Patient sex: M
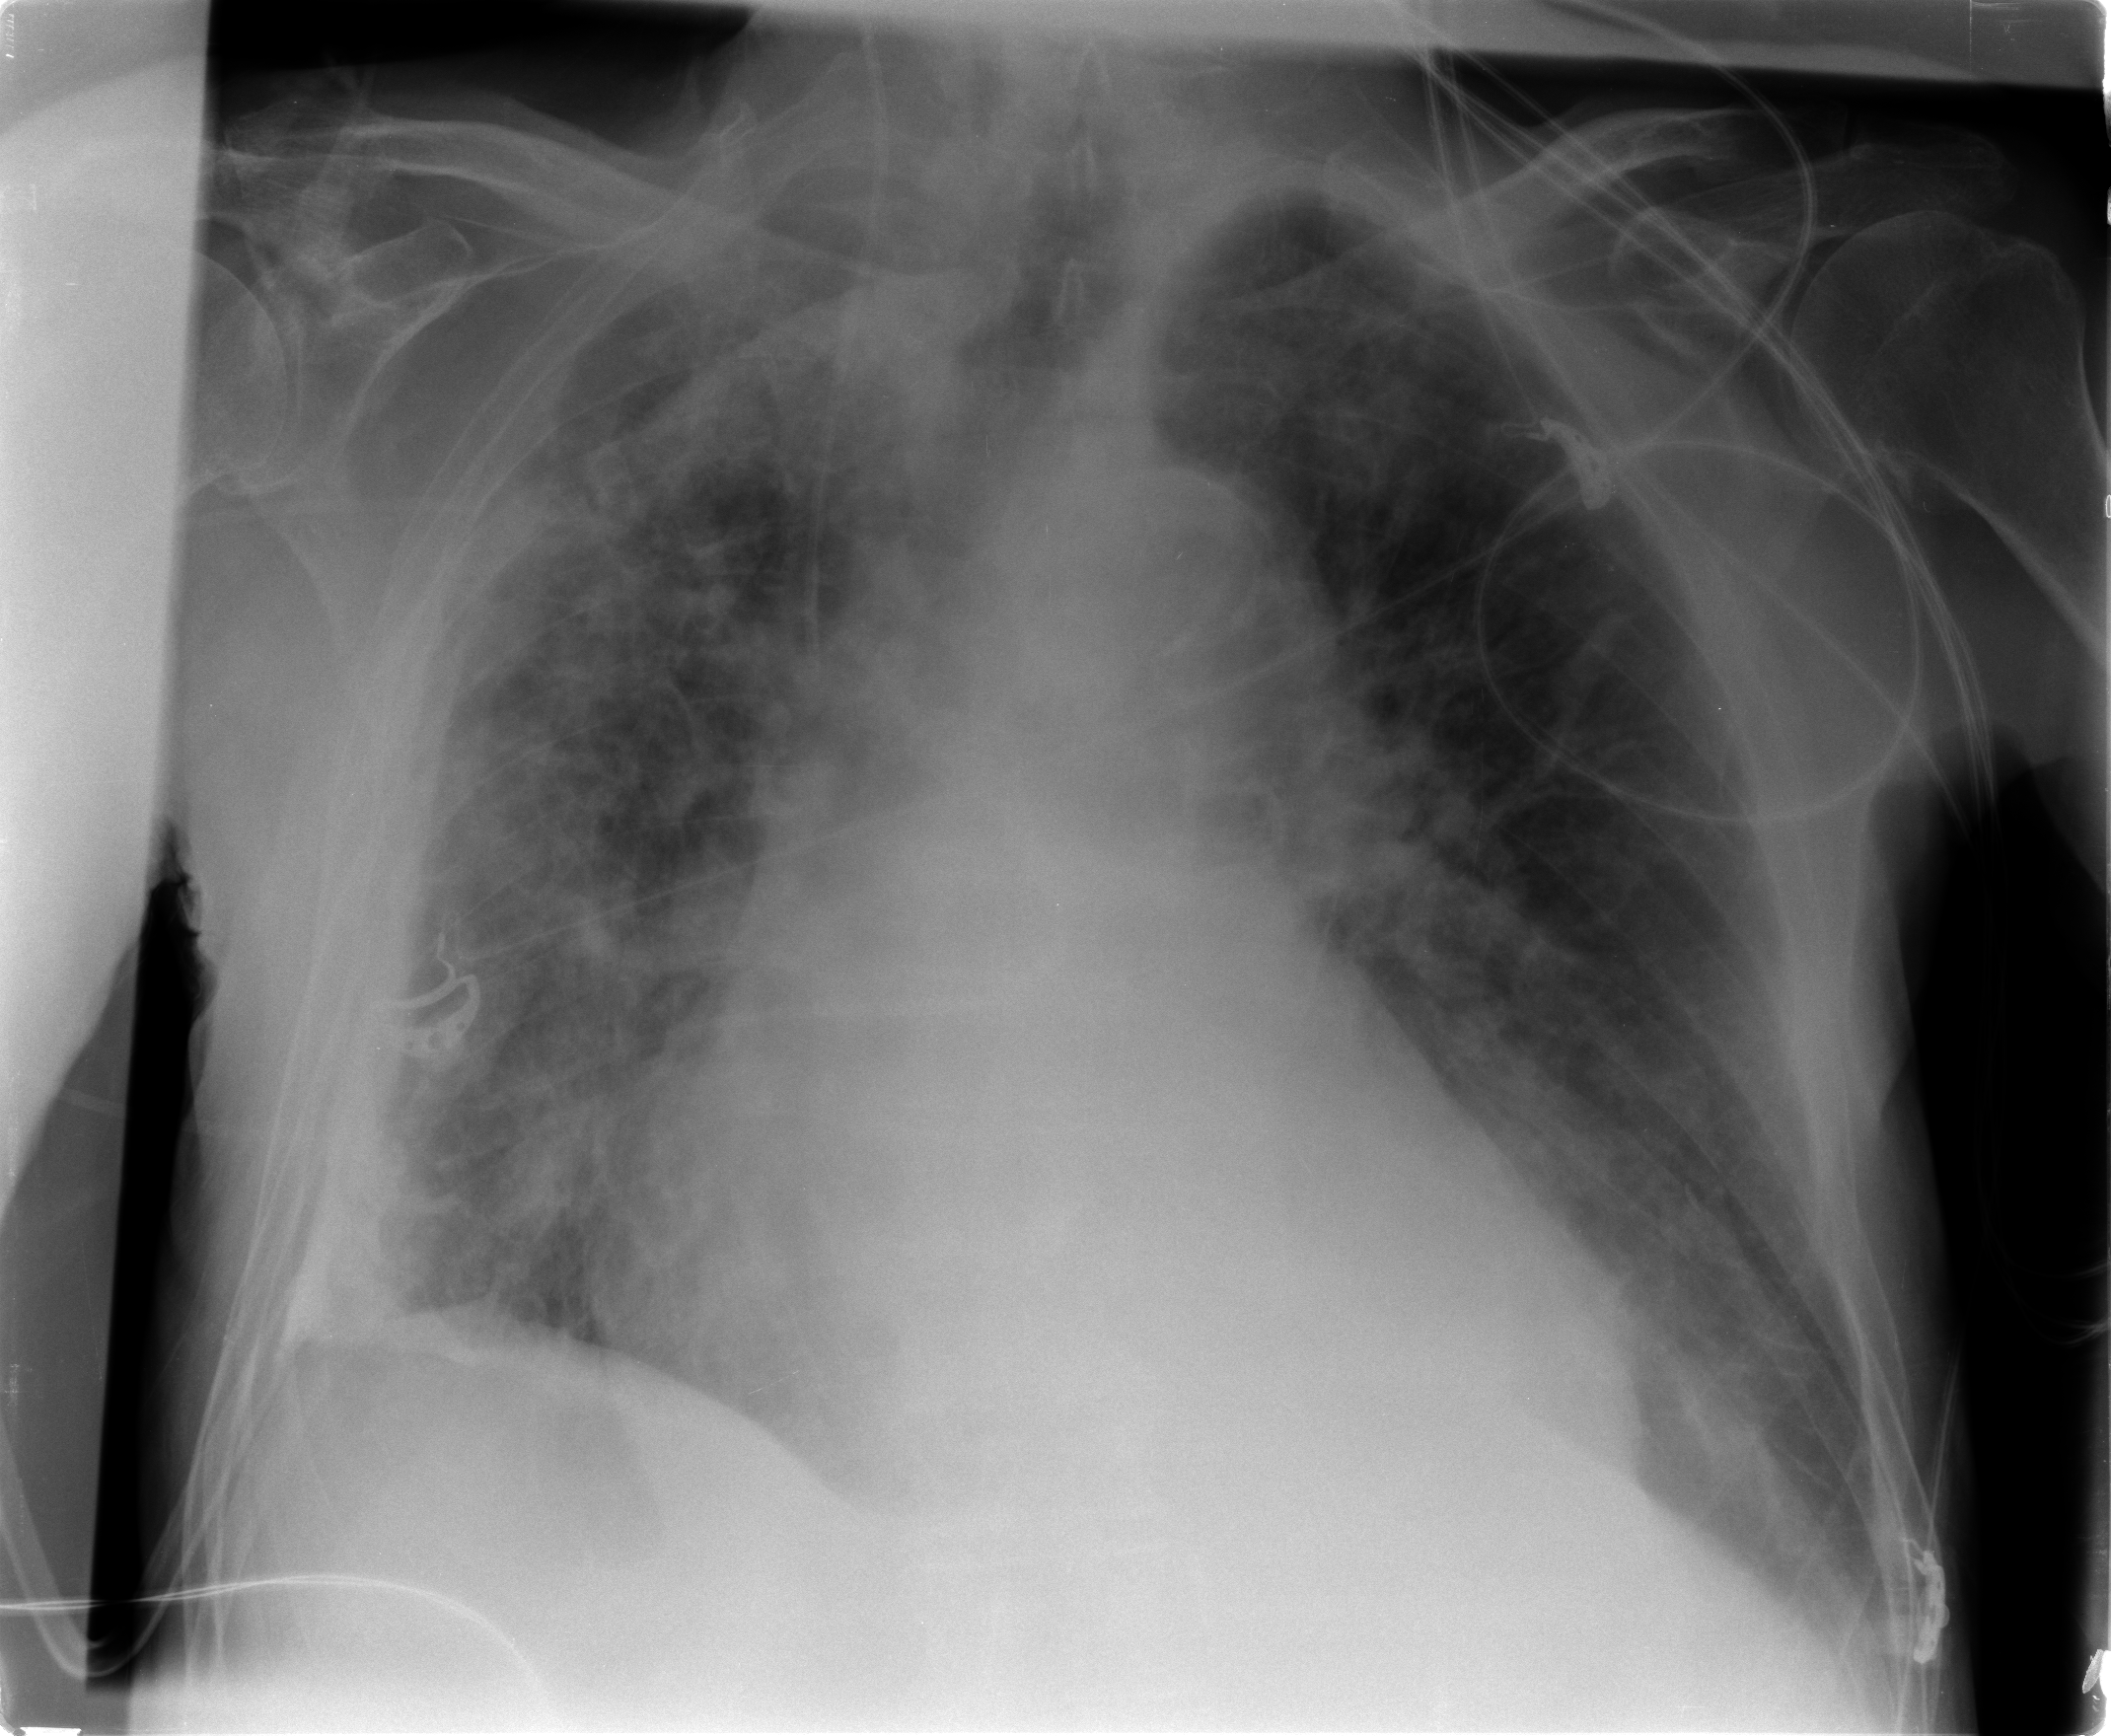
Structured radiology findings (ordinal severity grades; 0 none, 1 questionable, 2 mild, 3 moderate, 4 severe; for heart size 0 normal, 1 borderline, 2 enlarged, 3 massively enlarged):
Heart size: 2
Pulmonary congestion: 2
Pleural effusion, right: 0
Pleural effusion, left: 0
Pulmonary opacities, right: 2
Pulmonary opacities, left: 2
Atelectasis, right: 2
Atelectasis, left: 2